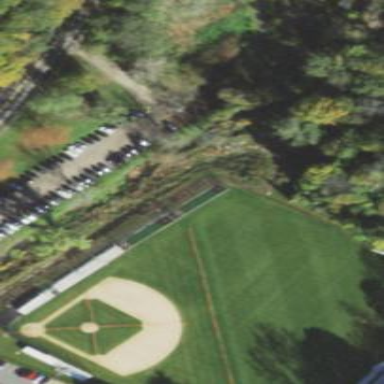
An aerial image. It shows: Baseball pitch for leisure land.